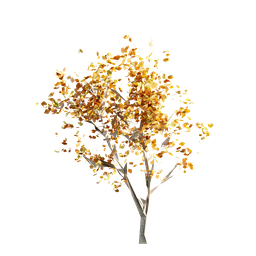
Label: nature